Field crop: maize
Growth stage: 1
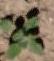
Species: chenopodium